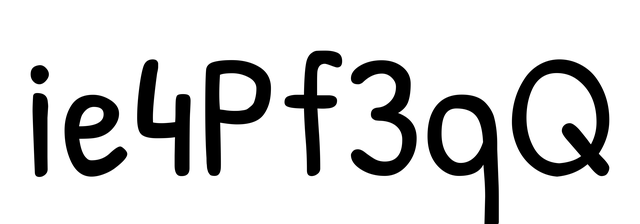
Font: PatrickHand-Regular